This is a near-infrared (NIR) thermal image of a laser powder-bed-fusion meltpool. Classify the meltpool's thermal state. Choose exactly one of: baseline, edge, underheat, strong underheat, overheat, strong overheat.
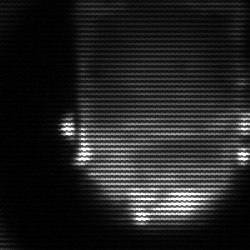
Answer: baseline